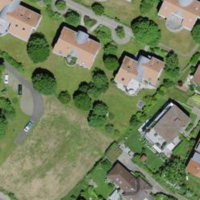
EUNIS habitat code: 24
Species observed at this site:
Levisticum officinale